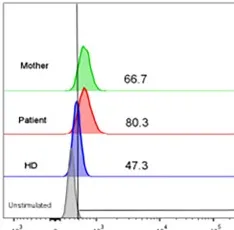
(D) STAT1 phosphorylation assay. Increased phosphorylation of monocytes (CD14+) after 15 min with IFN-gamma stimulation in the patient and his mother compared with a healthy control (HD).
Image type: chart (chart)